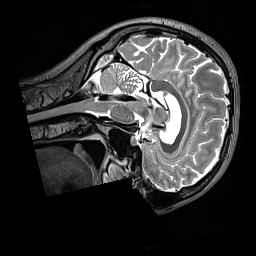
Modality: T2w
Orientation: sagittal
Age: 28
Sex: female
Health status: healthy
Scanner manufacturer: siemens
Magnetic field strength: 3 T
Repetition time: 3.2 s
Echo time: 0.568 s